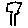
Label: tree